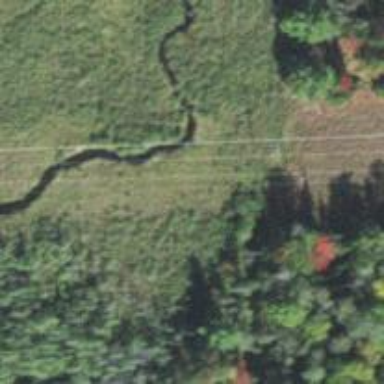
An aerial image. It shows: Power pole.